Field crop: maize
Growth stage: 2
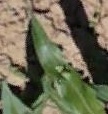
Species: maize